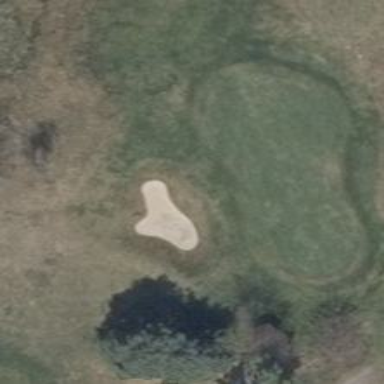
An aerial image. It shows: Golf green.